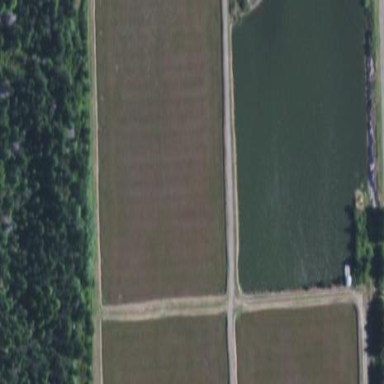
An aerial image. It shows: Farmland with cranberries as the crop.